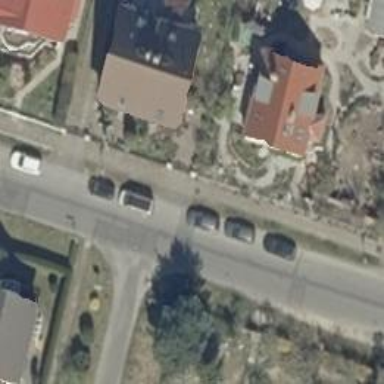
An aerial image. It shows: Asphalt road in residential area.